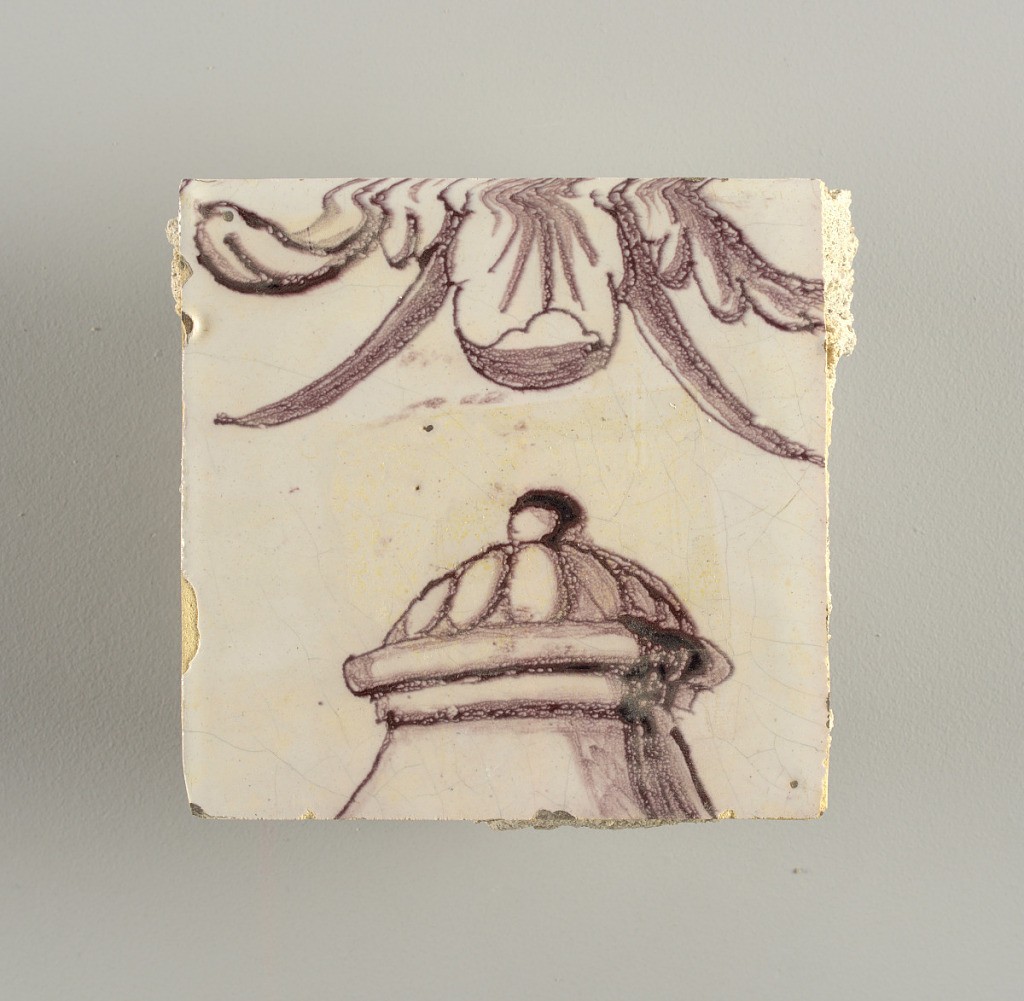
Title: Tile wall facing
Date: ca. 1725
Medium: Tin-glazed earthenware, underglaze
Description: Horizontal rectangle.  Thirty tiles wide and twenty-three tiles high with opening for fireplace eleven tiles wide and ten high.  Foliage arabesques disposed about three vertical axes from which are emphazised by urns at center and right, and at left by the figure of a standing woman carrying an infant on her arm and accompanied by two children.